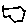
Label: hexagon